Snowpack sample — Loveland Pass, Silver Plume, Colorado, USA (2/11/26, 12:00 PM MST)
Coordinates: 39.663, -105.886
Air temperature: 35 °F
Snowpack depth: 82 cm
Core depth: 30 cm
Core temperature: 23 °F
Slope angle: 13°, slope face: 12°
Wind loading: high
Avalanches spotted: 1
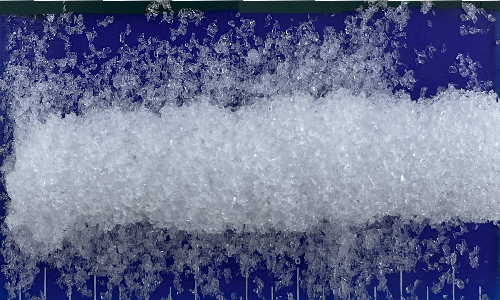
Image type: core
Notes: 1 small avalanche spotted on the north side of the bowl, lots of wind loading